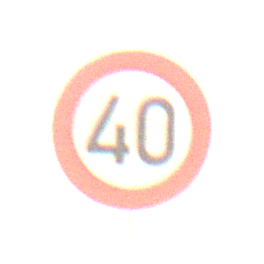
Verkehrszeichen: Geschwindigkeit40
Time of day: SunriseSunset
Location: Outdoor (Nature)
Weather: PartlyCloudy
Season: NotSpecified
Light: Natural